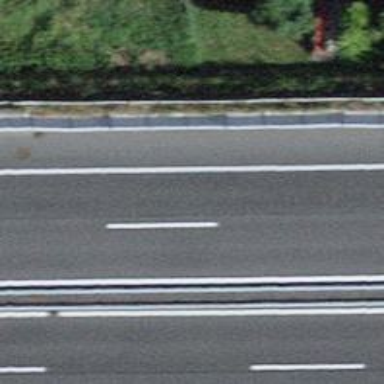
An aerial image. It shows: View of motorway.